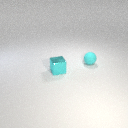
small cyan metal cube in front of small cyan rubber sphere